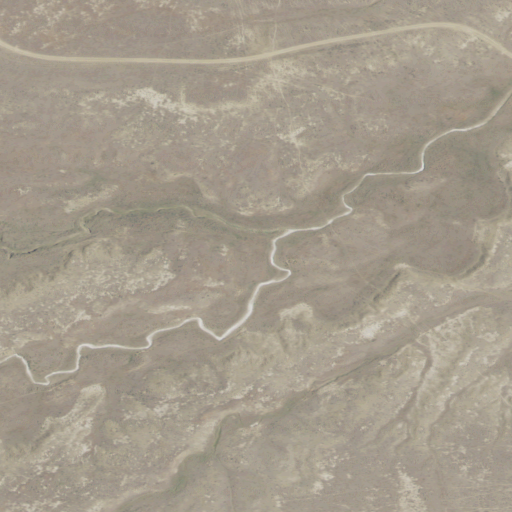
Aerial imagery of valley in Montana named North Prong Black Coulee containing grassland and shrub